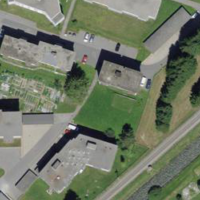
EUNIS habitat code: 54
Species observed at this site:
Turdus merula